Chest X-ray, PA view. Patient: 52 years old, sex F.
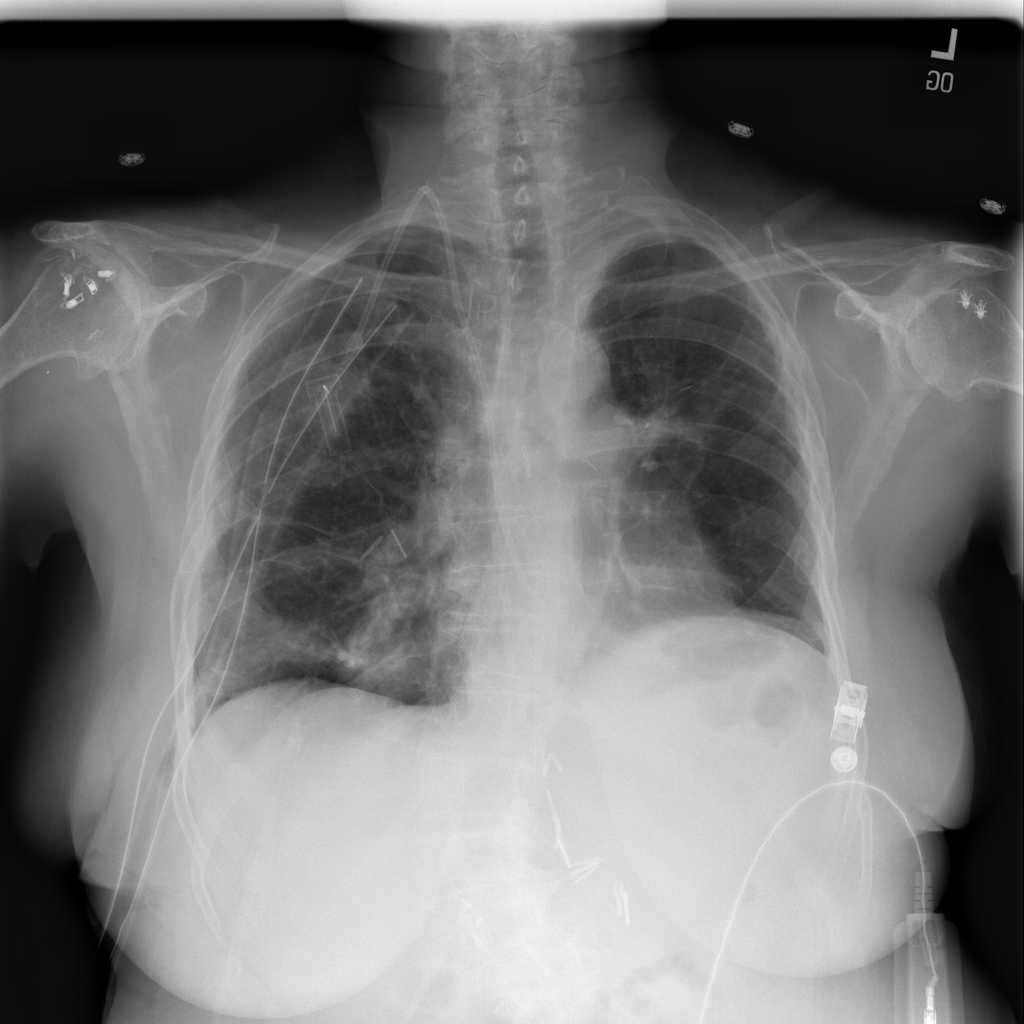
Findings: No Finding